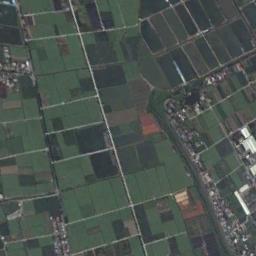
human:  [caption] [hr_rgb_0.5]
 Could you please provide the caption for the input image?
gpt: There are many buildings beside the rectangular farmlands .

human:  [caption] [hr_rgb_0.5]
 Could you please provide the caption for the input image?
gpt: There are some deep green and light green rectangular farmland .

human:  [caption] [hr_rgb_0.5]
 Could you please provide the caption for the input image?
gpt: Many densely and neatly arranged dark green, light green and brown mixed rectangular farmlands of different sizes, Surrounded by villages .

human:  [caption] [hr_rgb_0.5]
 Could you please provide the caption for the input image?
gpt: Lots of green rectangular farmlands of different sizes are arranged in neat rows and some residential areas are next to the farmlands .

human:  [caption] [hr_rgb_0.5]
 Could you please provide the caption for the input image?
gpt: There are many buildings around the green rectangular farmlands .